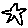
Label: star